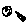
Label: moon